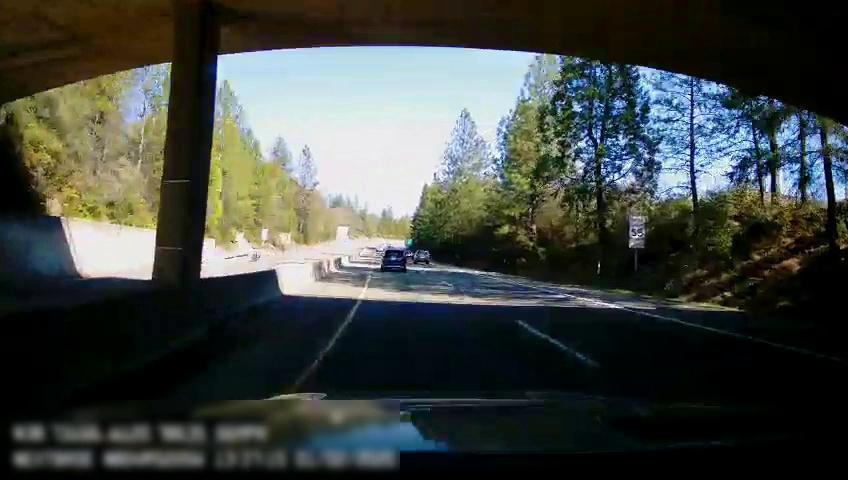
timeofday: Day
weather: Sunny
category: Drivable Space
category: Drivable Space
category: Vehicles | SUV
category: Vehicles | SUV
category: Lanes | Current Lane
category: Lanes | Current Lane
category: Lanes | Alternate Lane
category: Traffic | Signs
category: Traffic | Signs